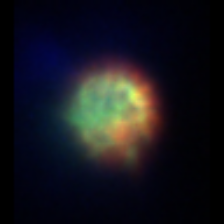
Taxon: Ciliates
Group: Other